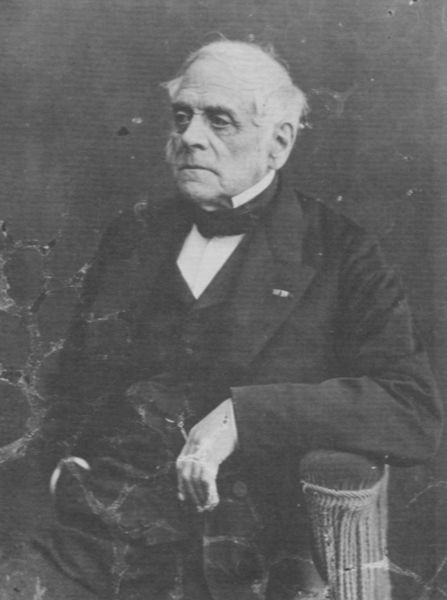
Titel: Daniel Francois Auber (1782-1871), Komponist
Künstler: Atelier Nadar
Institution: unbekannt
Schlagwörter: hand, mann, schatten, weiß, sitzen, elegant, finger, grau, haar, kariert, licht, mund, nase, ohr, profil, schwarz, stuhl, säule, blick, schleife, alt, anzug, hemd, hose, jacke, arm, augen, falten, gesicht, kragen, samt, stehen, tot, bildnis, herr, portrait, porträt, fransen, haare, sessel, sitzend, decke, augenbrauen, gebeugt, scheitel, seitlich, sofa, armlehne, lehne, alter mann, polster, ernst, streng, glatze, stuhllehne, knie, aufstützen, knöpfe, dreiviertelprofil, fliege, jackett, kniestück, revers, sakko, selbstporträt, weste, foto, fotografie, photographie, alter, greis, gestützt, schwarz-weiß, mundwinkel, augenringe, selbstbildnis, denker, haarkranz, koteletten, stehkragen, photo, flecken, uhrkette, rasiert, runzeln, schläfen, aufgestützt, binde, schlaufe, halsbinder, glaze, photografie, sessellehne, lagern, knicke, weisse haare, anstecker, menn, schlechtes papier